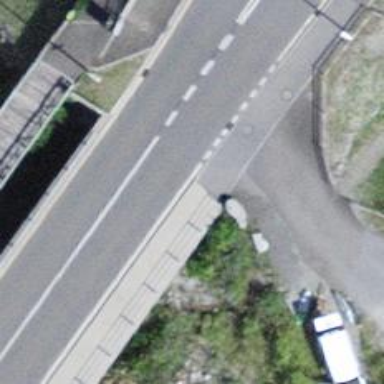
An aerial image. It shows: Asphalt sidewalk along the footway.